Question: Below is output

Here are those marked in red circle. There are lots of such line the image, I have marked only 3 circle. How to remove these lines? Is there any filter to remove this line? I think, this is due to presence of corner.
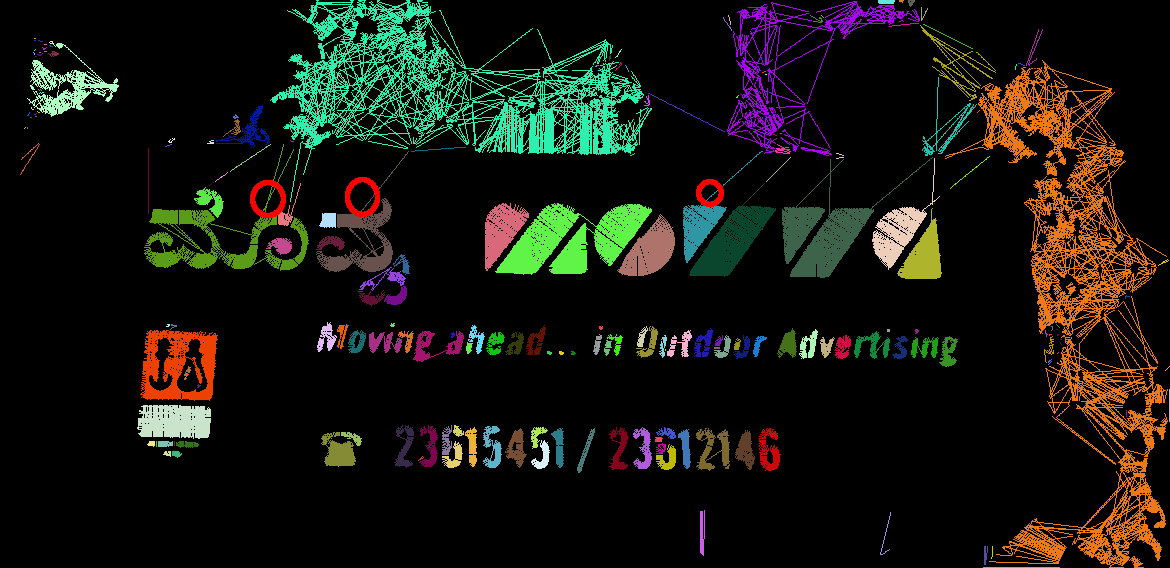
Answer: You can use Median filter to remove that thing.
Try this code and see the difference while changing the value of the trackbar (mask size).
'''
import cv2
import numpy as np
def nothing(x):
pass
#image window
cv2.namedWindow('image')
cv2.namedWindow('image2')
# create trackbars for color change
cv2.createTrackbar('mask','image',1,10,nothing)
cv2.createTrackbar('mask2','image2',1,10,nothing)
#loading images
img = cv2.imread('VfgSN.png') # load your image with path
gray_im = cv2.cvtColor(img, cv2.COLOR_BGR2GRAY)
while True:
# get current positions of trackbars
m = cv2.getTrackbarPos('mask','image')
m2 = cv2.getTrackbarPos('mask2','image2')
median = cv2.medianBlur(gray_im,(2*m+1))
median2 = cv2.medianBlur(img,(2*m2+1))
cv2.imshow('image',median)
cv2.imshow('image2',median2)
#press ESC to stop
k = cv2.waitKey(1) & 0xFF
if k == 27:
break
cv2.destroyAllWindows()
'''
Resultant image with mask : 5

In grayscale (with the same mask)

But then it also affects the other parts of the image. If you don't want that to happen to the other part. You can apply this filter in your Region of Interest only.
Hope it helps.